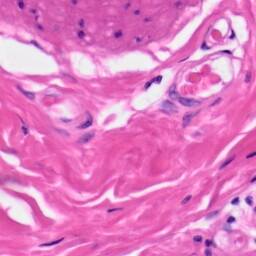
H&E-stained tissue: Skin